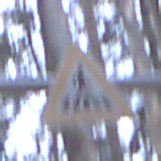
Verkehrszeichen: FussgaengerueberwegLinks
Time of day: MorningAfternoon
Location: Outdoor (Nature)
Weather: Overcast
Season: Winter
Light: Natural